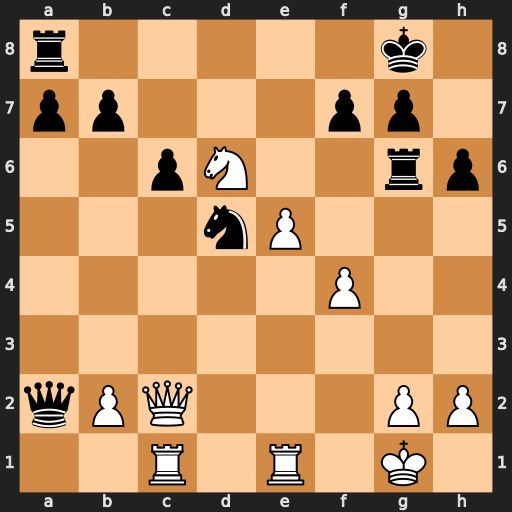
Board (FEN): r5k1/pp3pp1/2pN2rp/3nP3/5P2/8/qPQ3PP/2R1R1K1
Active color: w
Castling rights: -
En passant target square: -
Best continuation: Ra1 Qxa1 Rxa1